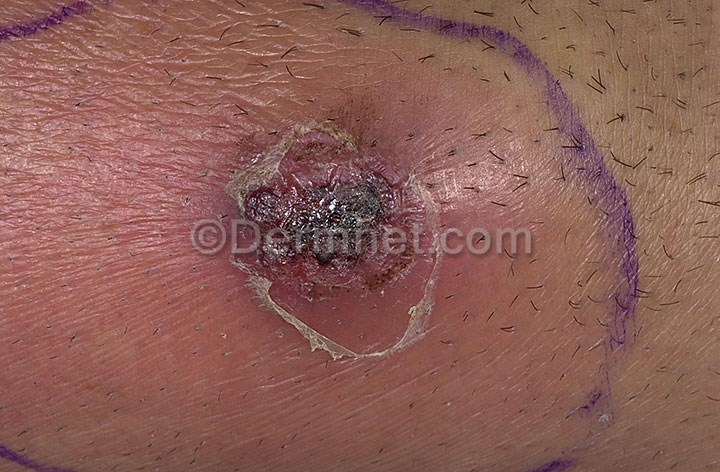
Disease: Cellulitis Impetigo and other Bacterial Infections